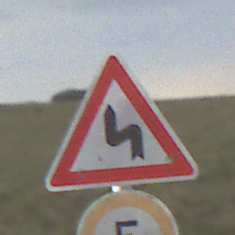
Verkehrszeichen: DoppelkurveZunaechstLinks
Zusatzzeichen unten: Geschwindigkeit5
Umgebung: Outdoor, Nature
Tageszeit: Night
Wetter: Overcast
Licht: Artificial
Jahreszeit: NotSpecified
Kontrast: LowContrast